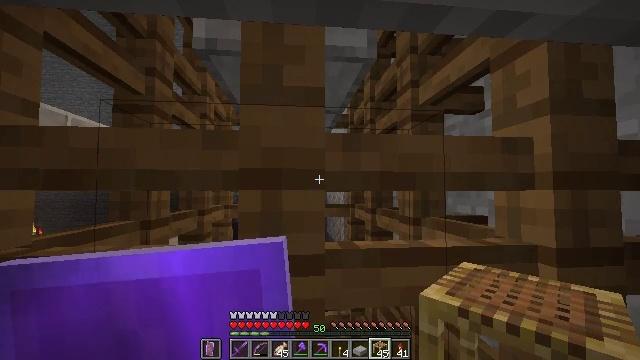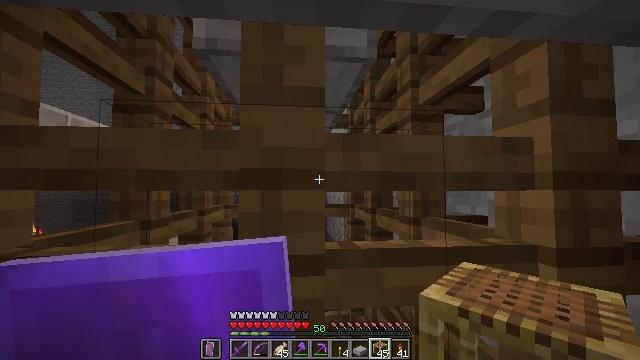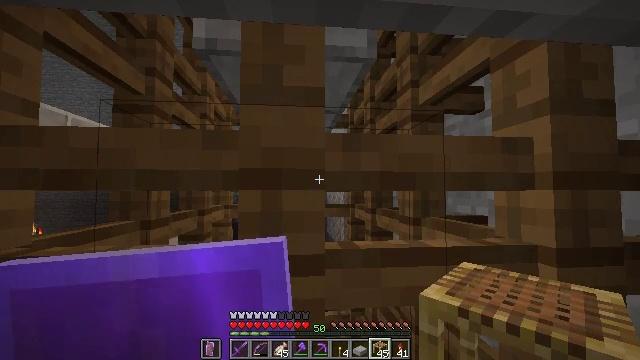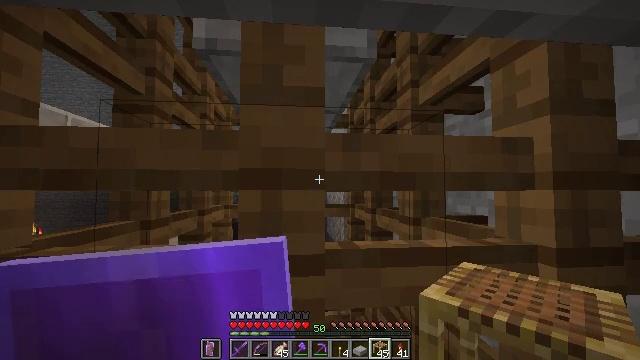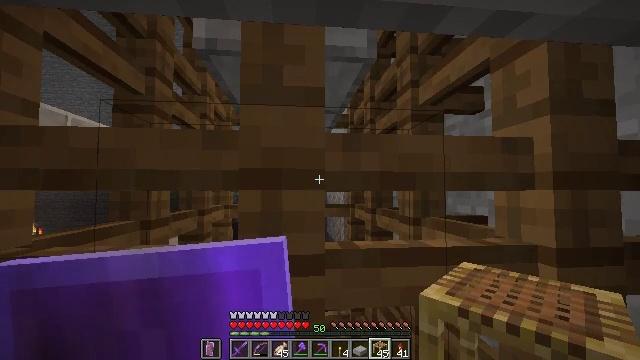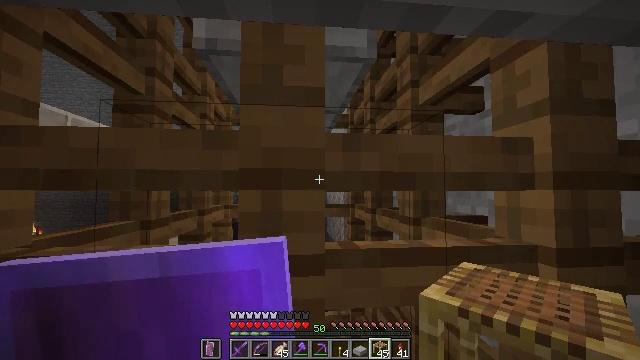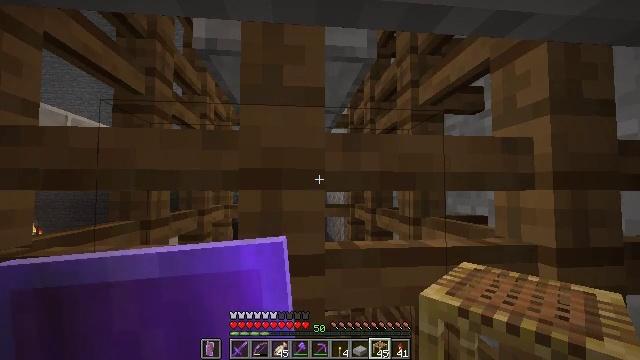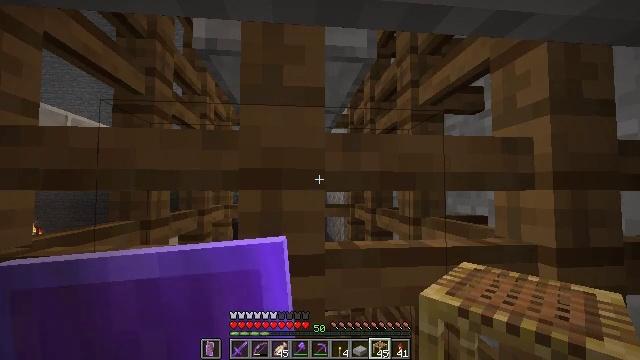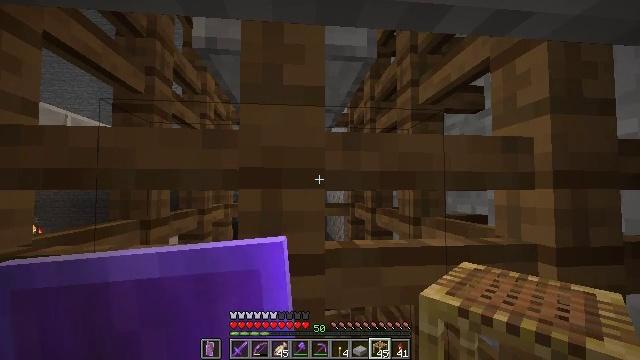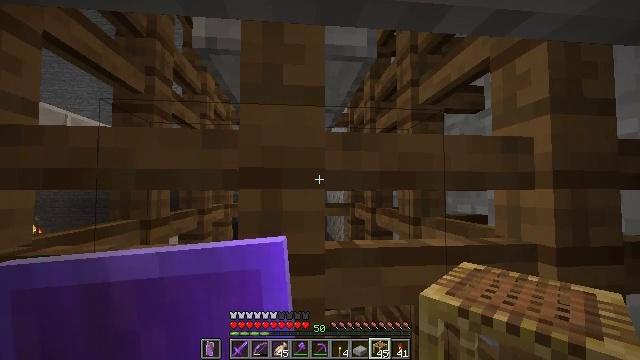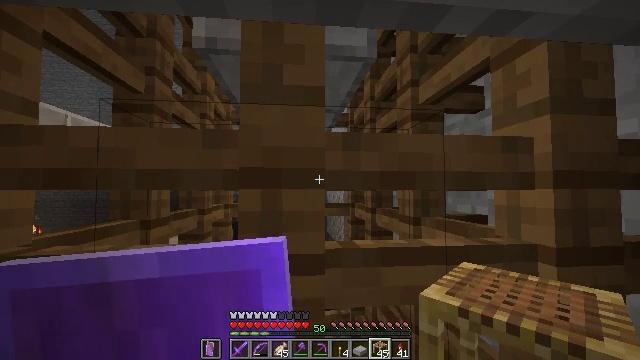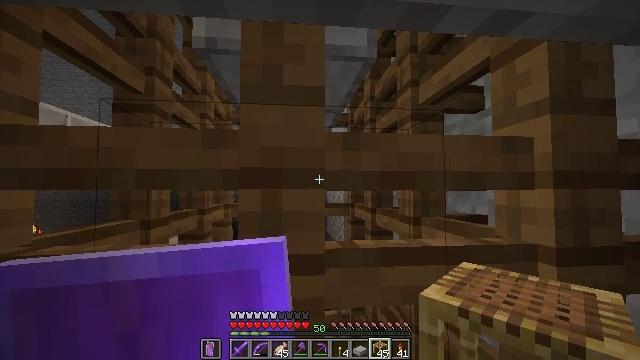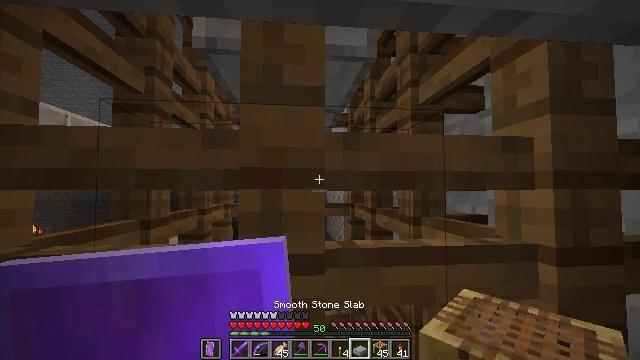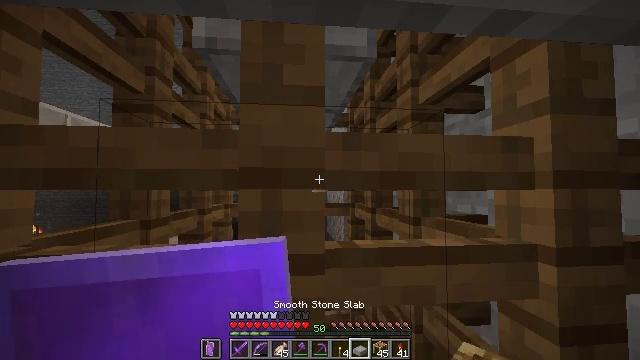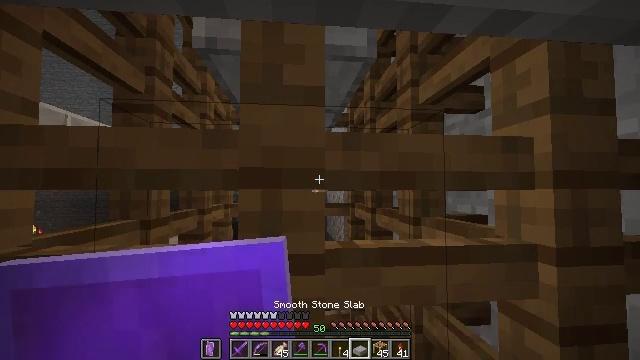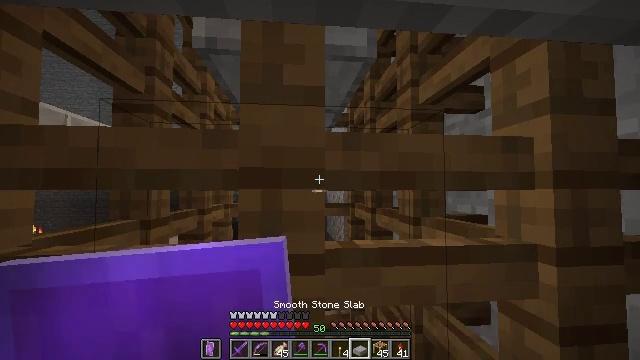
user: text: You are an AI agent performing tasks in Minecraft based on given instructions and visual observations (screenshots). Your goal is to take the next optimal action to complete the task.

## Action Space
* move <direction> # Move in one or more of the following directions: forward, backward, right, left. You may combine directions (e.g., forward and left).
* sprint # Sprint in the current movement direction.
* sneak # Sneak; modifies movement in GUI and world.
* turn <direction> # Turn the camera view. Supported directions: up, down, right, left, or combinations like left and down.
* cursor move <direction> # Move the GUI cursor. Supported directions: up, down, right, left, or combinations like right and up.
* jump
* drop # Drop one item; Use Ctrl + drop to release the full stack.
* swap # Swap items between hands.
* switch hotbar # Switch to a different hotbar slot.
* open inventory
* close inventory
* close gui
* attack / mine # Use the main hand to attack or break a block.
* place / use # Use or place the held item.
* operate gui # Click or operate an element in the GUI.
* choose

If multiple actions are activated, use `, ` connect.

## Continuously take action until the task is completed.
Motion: motion action
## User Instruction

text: Remove the spruce fence from the structure.
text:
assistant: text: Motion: no_op
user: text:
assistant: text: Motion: no_op
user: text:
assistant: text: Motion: no_op
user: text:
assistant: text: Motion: no_op
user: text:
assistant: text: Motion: no_op
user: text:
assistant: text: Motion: no_op
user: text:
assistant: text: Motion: no_op
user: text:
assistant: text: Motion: no_op
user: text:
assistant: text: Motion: no_op
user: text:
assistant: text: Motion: no_op
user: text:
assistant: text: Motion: no_op
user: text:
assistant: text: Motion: no_op
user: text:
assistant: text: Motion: no_op
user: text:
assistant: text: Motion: no_op
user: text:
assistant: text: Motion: no_op
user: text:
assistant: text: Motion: no_op
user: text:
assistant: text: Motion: no_op
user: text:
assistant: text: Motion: no_op
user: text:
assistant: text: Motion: no_op
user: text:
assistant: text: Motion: no_op
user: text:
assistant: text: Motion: no_op
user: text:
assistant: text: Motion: no_op
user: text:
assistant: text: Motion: no_op
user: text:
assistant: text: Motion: no_op
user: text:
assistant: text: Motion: no_op
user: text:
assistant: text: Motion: no_op
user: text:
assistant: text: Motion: no_op
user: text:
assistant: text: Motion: no_op
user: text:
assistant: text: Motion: no_op
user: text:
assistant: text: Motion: turn left